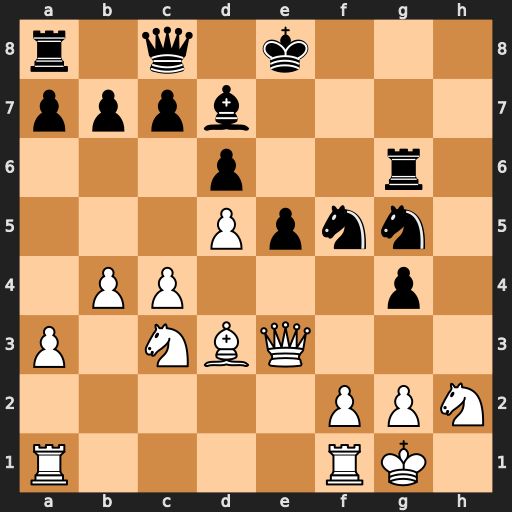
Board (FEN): r1q1k3/pppb4/3p2r1/3Ppnn1/1PP3p1/P1NBQ3/5PPN/R4RK1
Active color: w
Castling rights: q
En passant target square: -
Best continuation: Bxf5 Bxf5 f4 gxf3 Nxf3